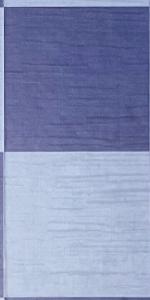
Label: Empty